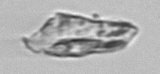
Label: detritus_transparent